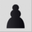
Piece: bP